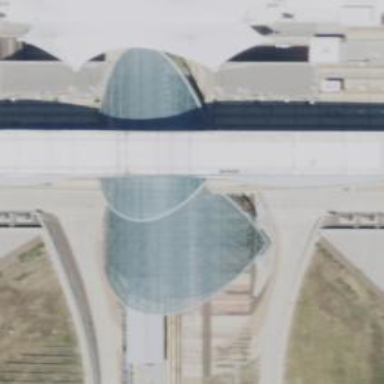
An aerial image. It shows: Dome-shaped glass roof for building.